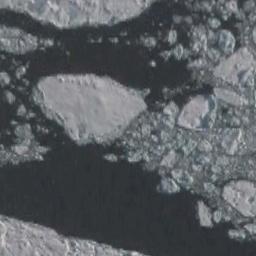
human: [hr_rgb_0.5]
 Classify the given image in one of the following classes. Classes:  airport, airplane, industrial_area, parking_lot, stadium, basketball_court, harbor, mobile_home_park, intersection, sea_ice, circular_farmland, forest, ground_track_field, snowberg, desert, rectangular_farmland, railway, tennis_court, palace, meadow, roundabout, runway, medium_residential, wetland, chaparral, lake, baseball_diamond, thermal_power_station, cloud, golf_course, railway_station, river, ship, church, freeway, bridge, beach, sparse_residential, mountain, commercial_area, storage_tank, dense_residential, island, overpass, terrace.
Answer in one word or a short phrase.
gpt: sea_ice